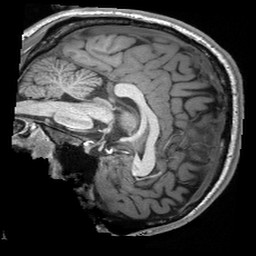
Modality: T1w
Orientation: sagittal